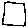
Label: square